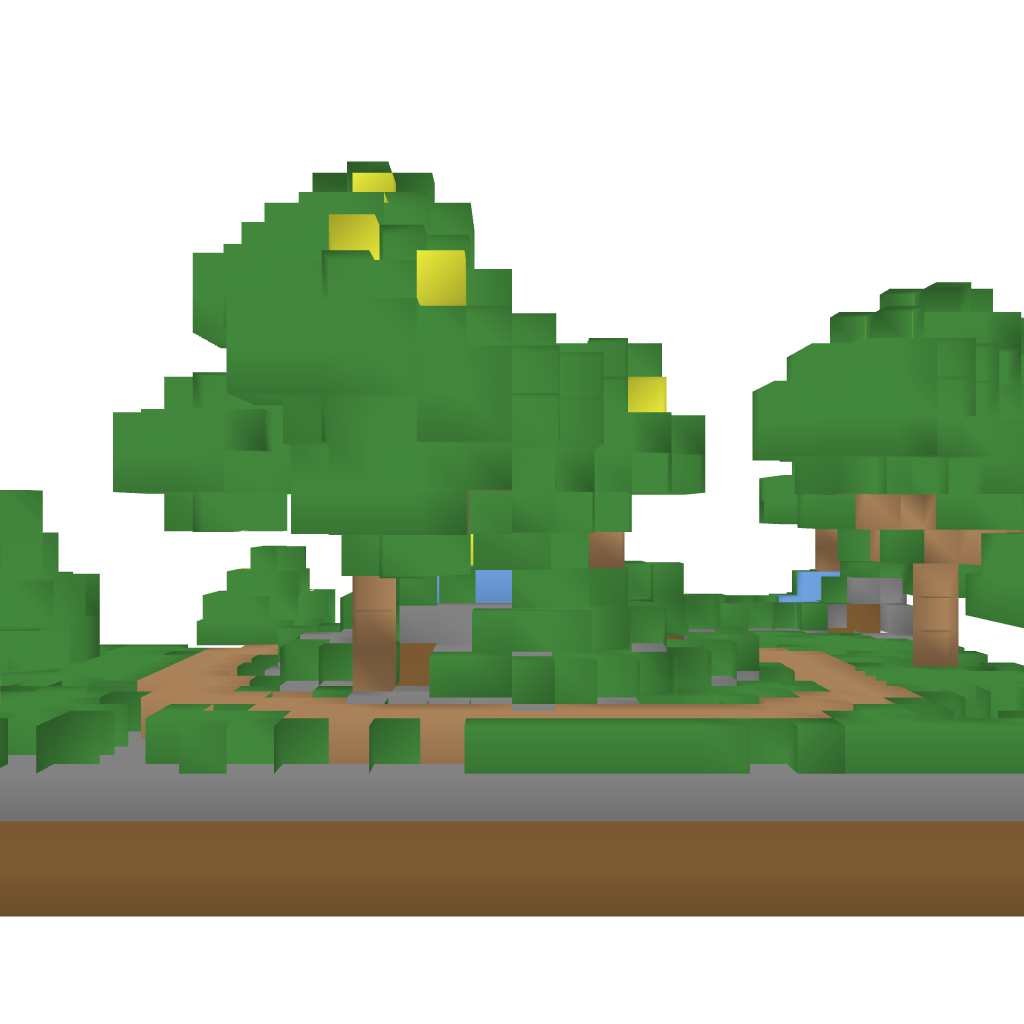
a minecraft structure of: Grden with WIther Platform 3 blocks of earth and lot of green trees